Interaction volume radius: 5 \u00c5
Interaction volume height: 10 \u00c5
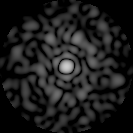
Disorder parameter: 0.8471